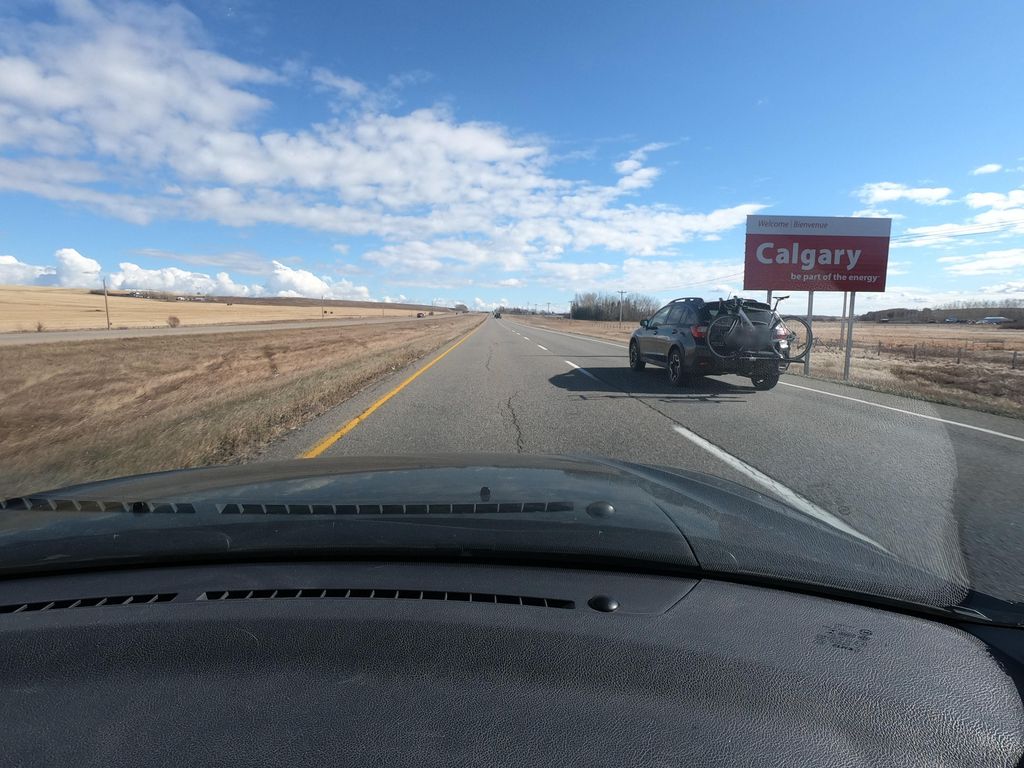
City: calgary